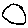
Label: circle